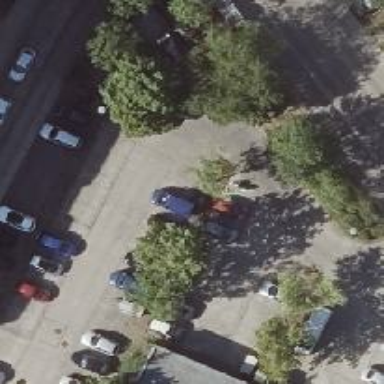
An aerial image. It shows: Concrete parking aisle designated as service road.